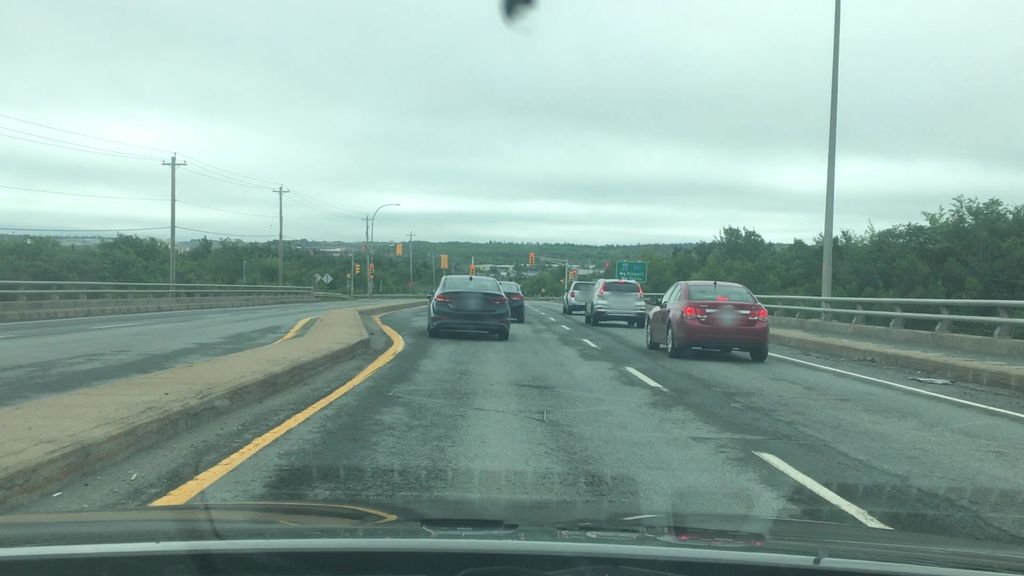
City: halifax